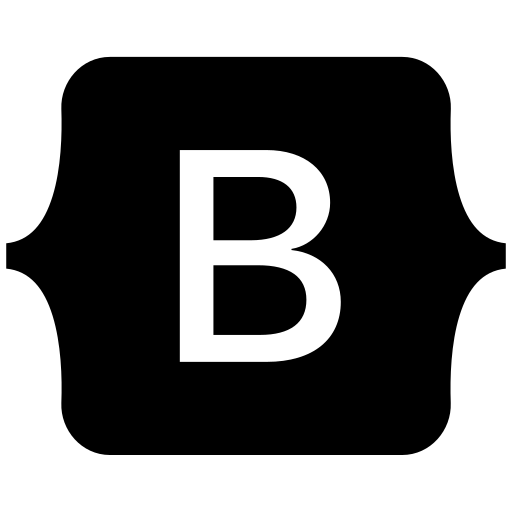
Tags: icon, FontAwesome, fa-icon, brand, bootstrap